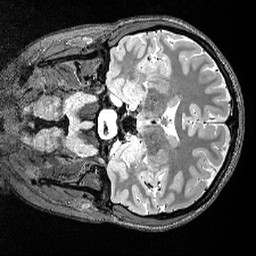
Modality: T2w
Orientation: coronal
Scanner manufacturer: siemens
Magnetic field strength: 3 T
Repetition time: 3.2 s
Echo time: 0.566 s